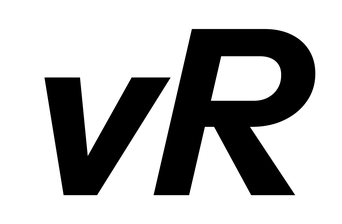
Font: InstrumentSans-Italic_Bold_Italic